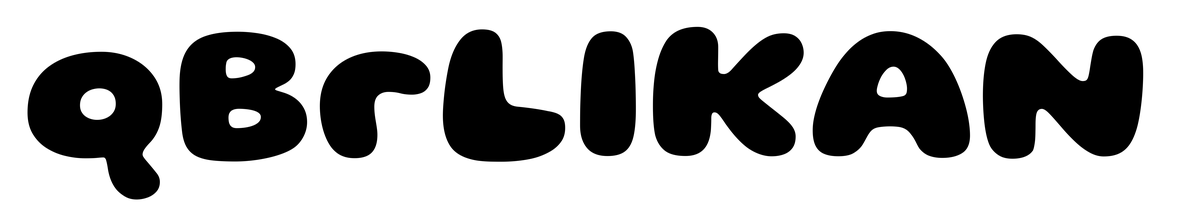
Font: Gluten_ExtraBold